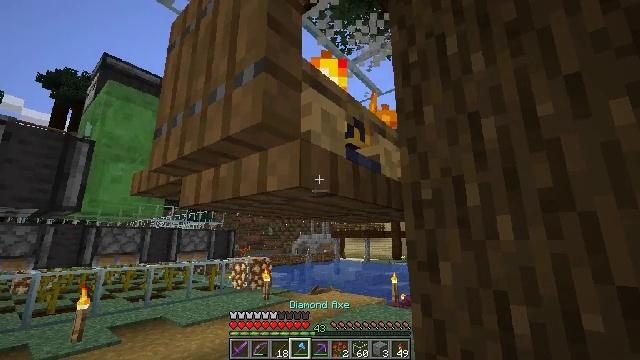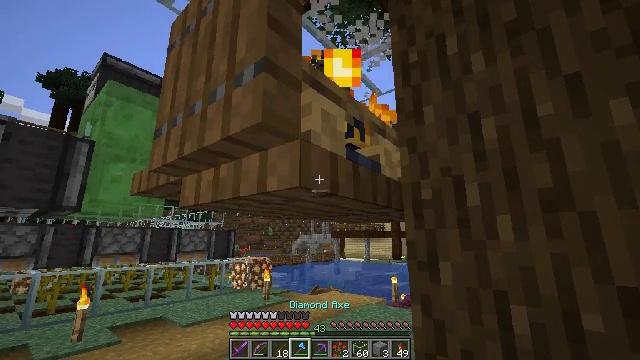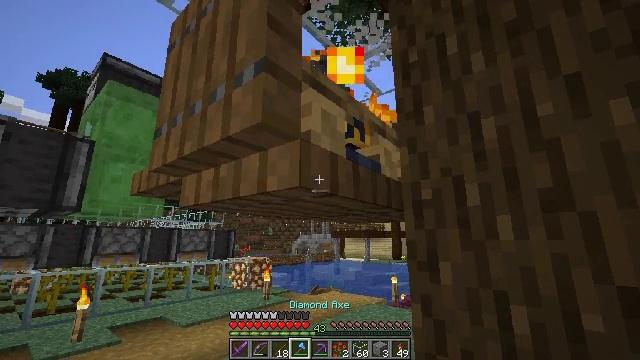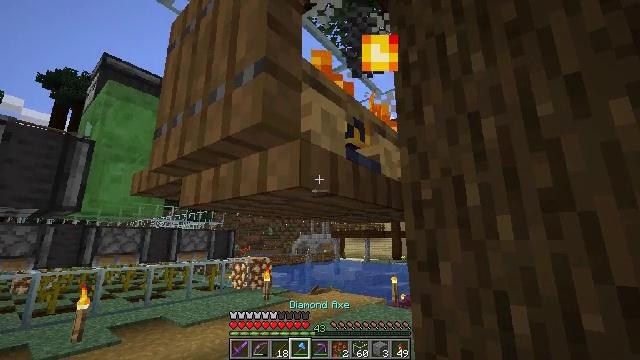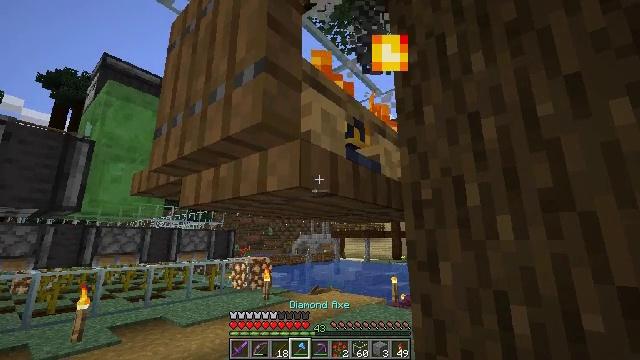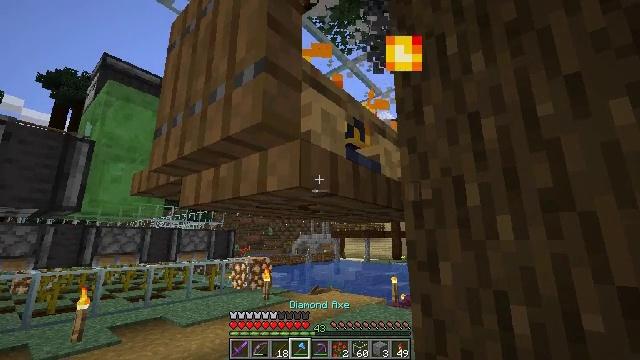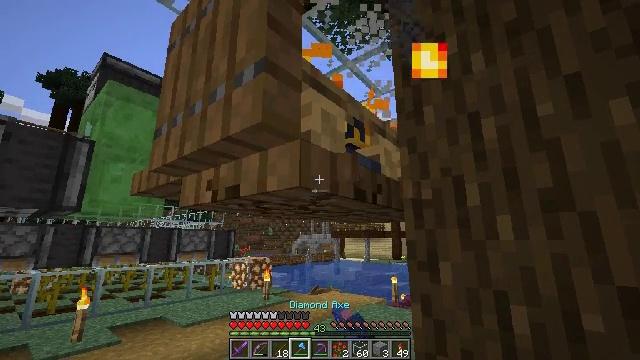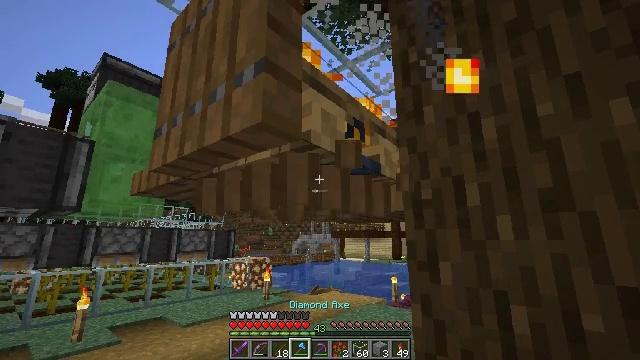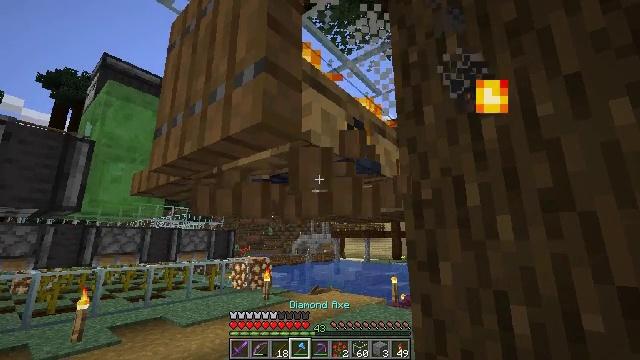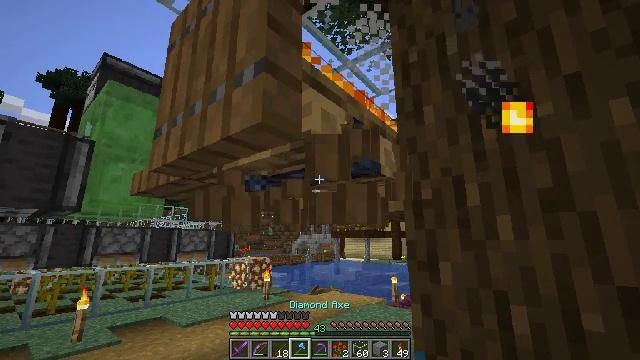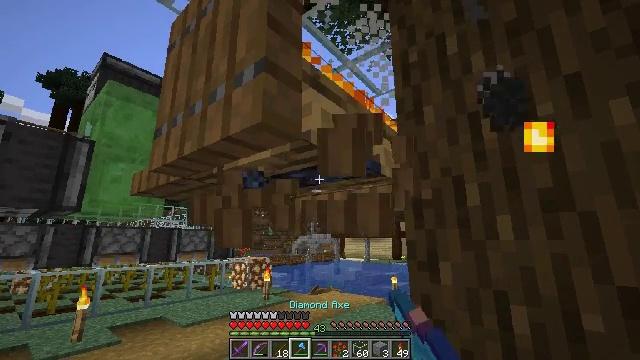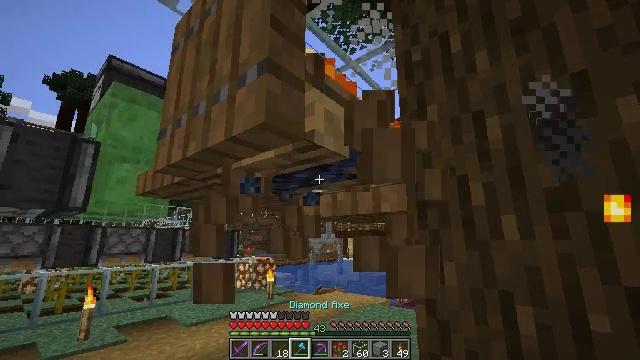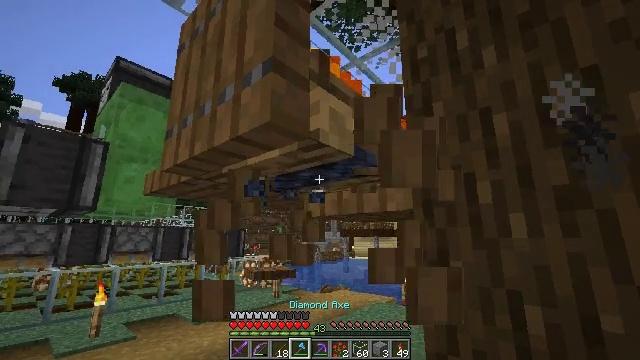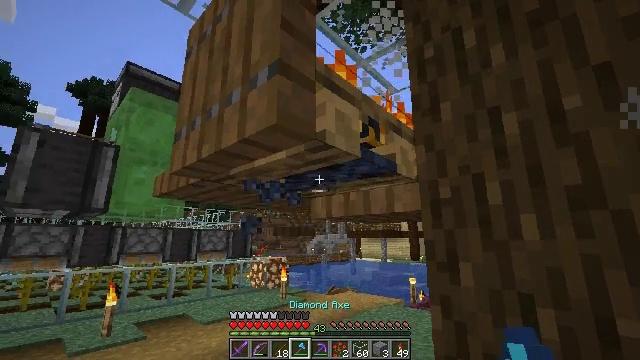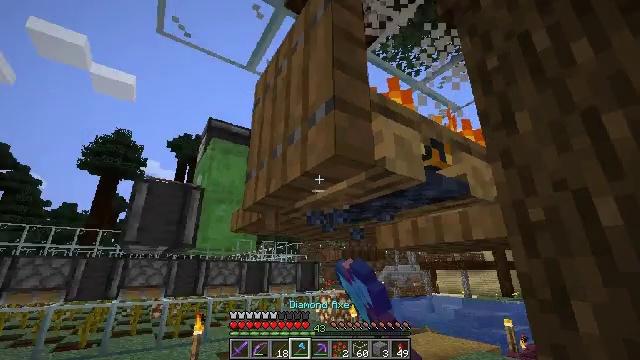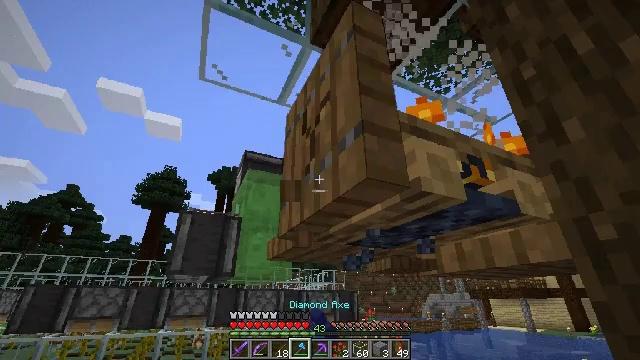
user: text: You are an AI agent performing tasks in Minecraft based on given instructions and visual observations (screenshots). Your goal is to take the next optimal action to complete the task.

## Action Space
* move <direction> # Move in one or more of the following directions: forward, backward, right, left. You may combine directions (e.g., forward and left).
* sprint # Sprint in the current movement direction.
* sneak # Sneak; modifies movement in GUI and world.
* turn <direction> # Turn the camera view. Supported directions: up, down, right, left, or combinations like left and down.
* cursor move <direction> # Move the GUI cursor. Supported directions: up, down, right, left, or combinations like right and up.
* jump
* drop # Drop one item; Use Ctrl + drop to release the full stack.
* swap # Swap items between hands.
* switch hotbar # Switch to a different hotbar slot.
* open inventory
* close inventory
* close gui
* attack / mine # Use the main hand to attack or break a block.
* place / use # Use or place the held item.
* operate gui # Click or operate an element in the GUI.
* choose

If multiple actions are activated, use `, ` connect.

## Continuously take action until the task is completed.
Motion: motion action
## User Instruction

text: Attack the spruce trapdoor to gather it.
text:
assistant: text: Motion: no_op
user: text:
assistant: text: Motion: no_op
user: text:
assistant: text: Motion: no_op
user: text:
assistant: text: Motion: no_op
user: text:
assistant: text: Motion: attack / mine
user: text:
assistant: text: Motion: attack / mine
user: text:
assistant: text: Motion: attack / mine
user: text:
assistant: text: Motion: attack / mine
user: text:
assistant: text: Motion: attack / mine
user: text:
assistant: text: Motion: attack / mine
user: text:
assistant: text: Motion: attack / mine
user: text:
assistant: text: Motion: turn left, attack / mine
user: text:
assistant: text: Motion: turn left, attack / mine
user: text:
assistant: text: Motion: turn left and up, attack / mine
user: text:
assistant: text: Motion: turn left and up, attack / mine
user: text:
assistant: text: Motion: turn up, attack / mine
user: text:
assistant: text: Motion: turn up, attack / mine
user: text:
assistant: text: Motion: attack / mine
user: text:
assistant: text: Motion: attack / mine
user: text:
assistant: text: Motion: attack / mine
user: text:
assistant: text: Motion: attack / mine
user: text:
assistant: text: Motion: attack / mine
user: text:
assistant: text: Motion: move forward, attack / mine
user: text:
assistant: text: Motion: move forward, turn down, attack / mine
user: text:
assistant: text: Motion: move forward, turn left and down, attack / mine
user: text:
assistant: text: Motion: turn left and down, attack / mine
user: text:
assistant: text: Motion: attack / mine
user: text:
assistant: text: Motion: attack / mine
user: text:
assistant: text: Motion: attack / mine
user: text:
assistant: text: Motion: attack / mine